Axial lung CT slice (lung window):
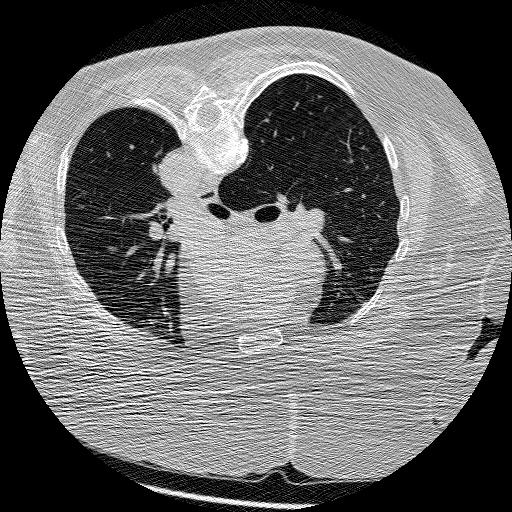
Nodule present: no